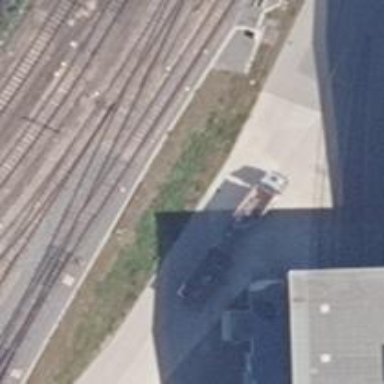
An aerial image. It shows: Railway switch.